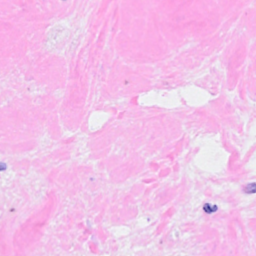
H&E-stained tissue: Breast